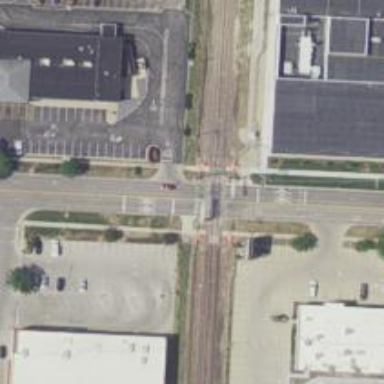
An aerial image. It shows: Railway crossing with lights.